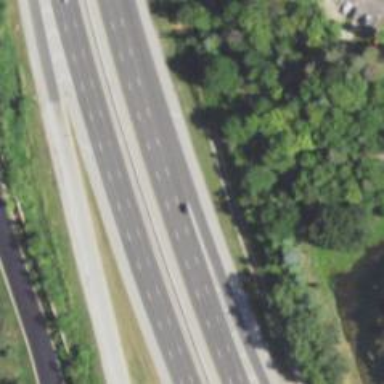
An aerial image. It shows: Trunk highway with expressway features.